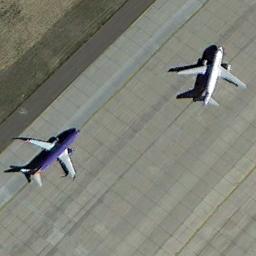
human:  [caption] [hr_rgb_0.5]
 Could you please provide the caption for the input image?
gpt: Here is a white plane and a purple-fuselage plane .

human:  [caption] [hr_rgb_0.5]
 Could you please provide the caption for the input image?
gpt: There is a blue airplane and a white aircraft on the runway .

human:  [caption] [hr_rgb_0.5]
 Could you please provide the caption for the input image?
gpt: A purple plane parked on an open area with a rectangular texture and another white plane parked diagonally in front of it .

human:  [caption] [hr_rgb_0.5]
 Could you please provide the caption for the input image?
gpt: An airplane with a blue fuselage and a white airliner were in the open space .

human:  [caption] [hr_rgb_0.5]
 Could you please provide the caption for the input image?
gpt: Two planes are parked at the airport next to the grass .